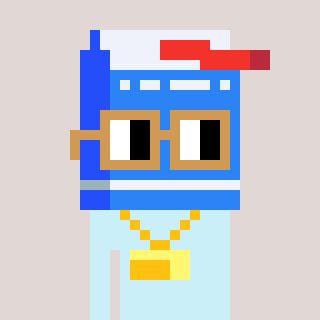
a pixel art character with square brown glasses, a milk-shaped head and a cold-colored body on a warm background